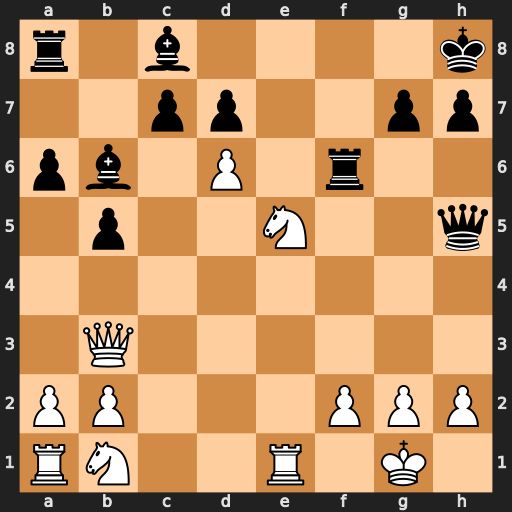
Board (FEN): r1b4k/2pp2pp/pb1P1r2/1p2N2q/8/1Q6/PP3PPP/RN2R1K1
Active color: w
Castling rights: -
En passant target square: -
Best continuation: Nf7+ Qxf7 Qxf7